Question: I am trying to draw text along a curve on html5 canvas. To do this, I need to break up input text into constituent characters which can individually be rotated and translated etc. The breaking up of text is easy for English. Given input string 's', 's<URL>. Note that the fiddle appears differently in Chrome and IE at time of this writing. To see what the problem is, consider you have non-english text in a string 's'. Create a text node to which you pass 's'. Next, create a text node for each 's[i]' and display the text nodes adjacent to each other. Now compare the results. They are not the same. How can I break up non-english text into constituent characters in javascript, so that the two results are the same?

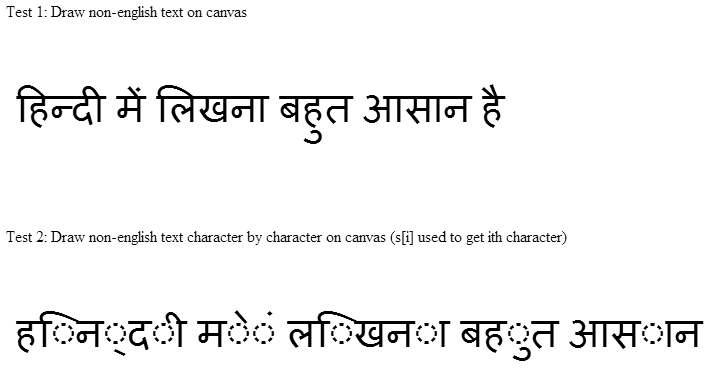
Answer: bhaaiisaab :) So as I'm sure you already know, the problem is that 'fillText' and 'createText' both work on the entire string and so it is able to evaluate the string along with all the diacritic marks (combining characters). However, when you call 'fillText' and 'createText' per character, none of the diacritics appear along with the characters they are supposed to be attached to. Hence they are evaluated and drawn individually, which is why you see the diacritic along with the dotted circle (kind of a place holder that says: put a character here).
There is no easy way to do this, really. Your algorithm would basically have to be like this:
- - - 'fillText'
You can check out the results here on <URL>. I modified the sample text to add some more complex characters just to make sure that the algorithm works properly. The code could definitely be cleaned up; I just did it as a proof-of-concept.
The hard part is coming up with a list of code-points for diacritics for languages if you want to internationalize this. <URL> provides a list that should help you get started.